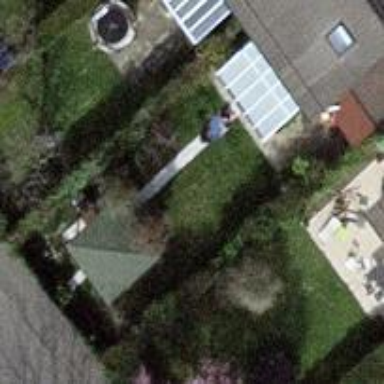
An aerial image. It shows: Garden surrounded by fence.